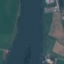
Land use / land cover class: River